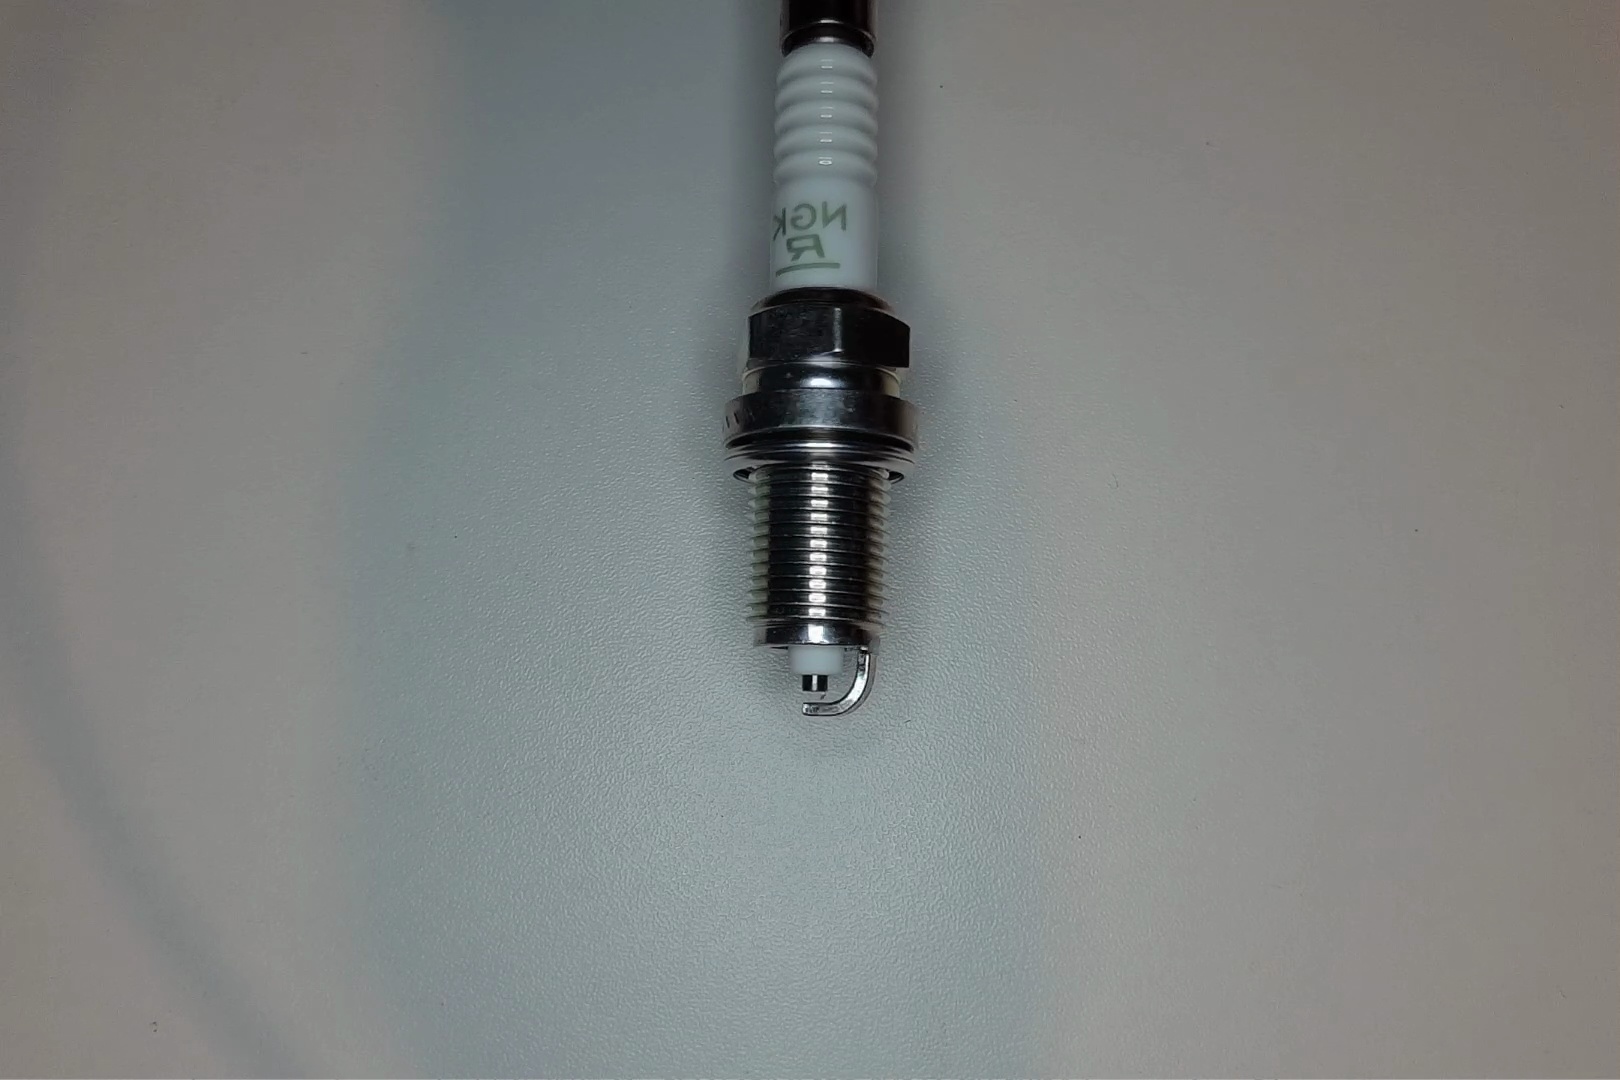
Label: normal